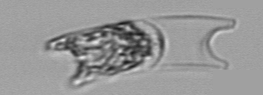
Label: Eucampia